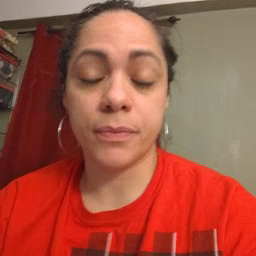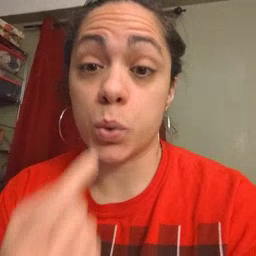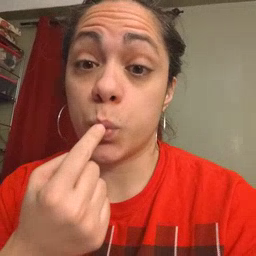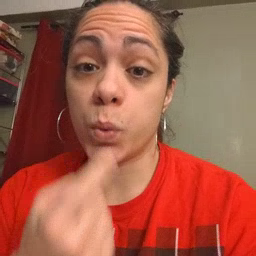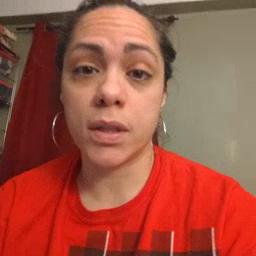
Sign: tooth